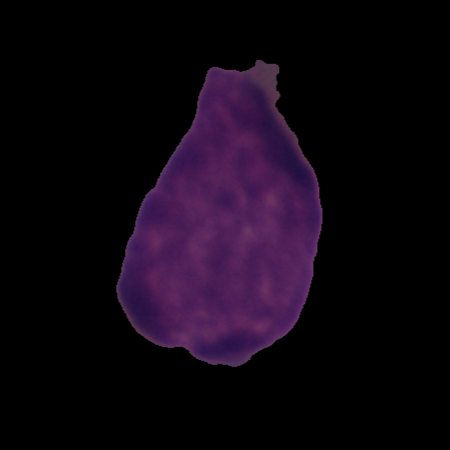
Label: cancer